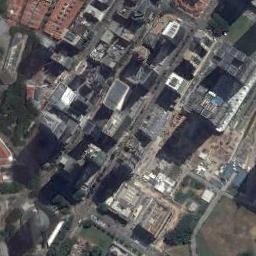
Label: commercial_area